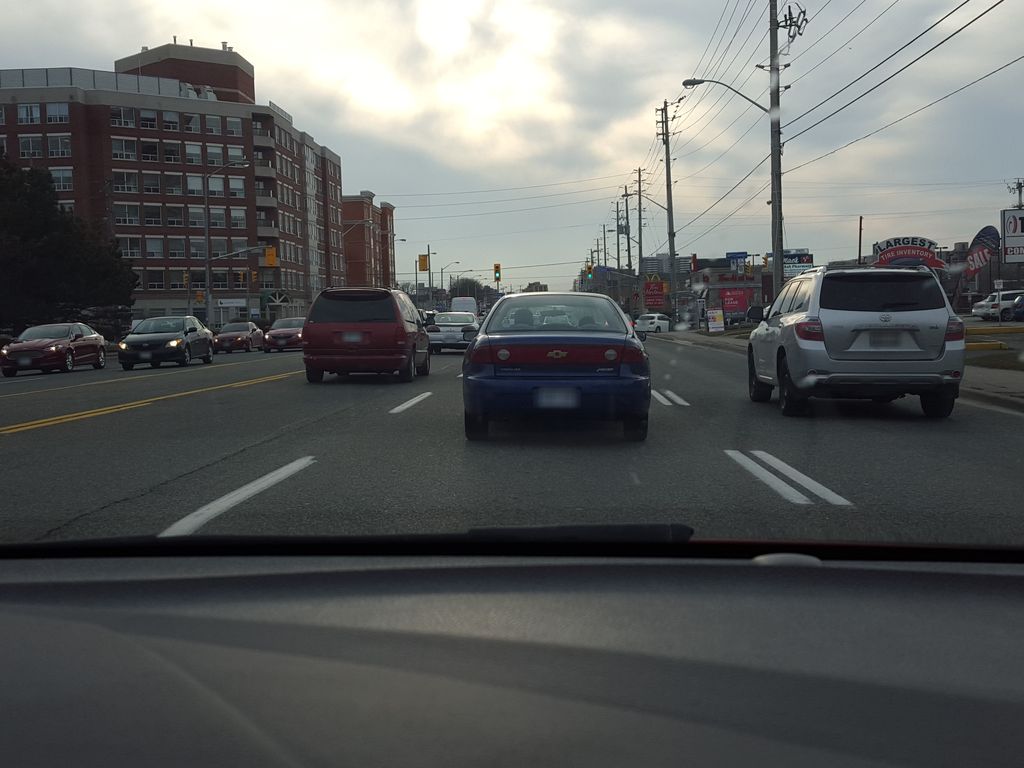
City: toronto